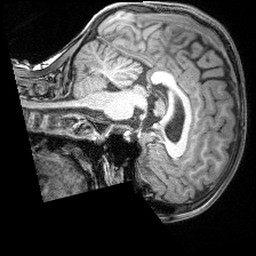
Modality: T1w
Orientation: sagittal
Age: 9
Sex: male
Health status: ill
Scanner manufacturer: siemens
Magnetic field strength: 3 T
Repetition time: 1.6 s
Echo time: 0.00179 s